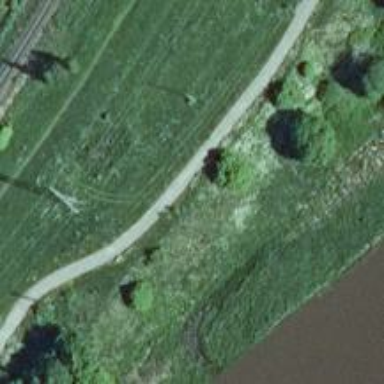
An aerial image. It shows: Excellent cycleway trail.